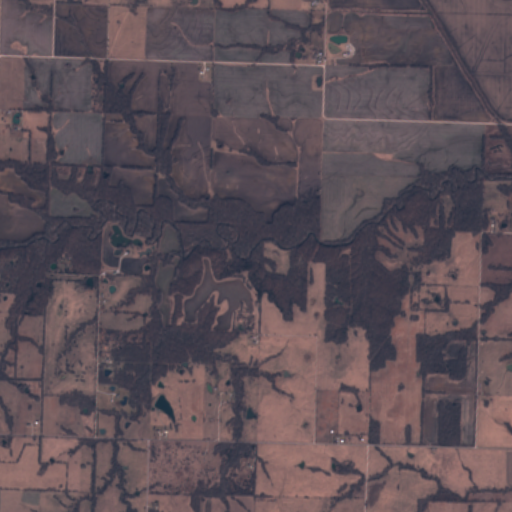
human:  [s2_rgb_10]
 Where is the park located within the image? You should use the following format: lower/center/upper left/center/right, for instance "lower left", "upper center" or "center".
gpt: The park is located in the upper left of the image.
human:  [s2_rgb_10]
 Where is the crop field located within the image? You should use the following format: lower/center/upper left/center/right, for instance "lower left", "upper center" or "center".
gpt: There is no crop field in the image.